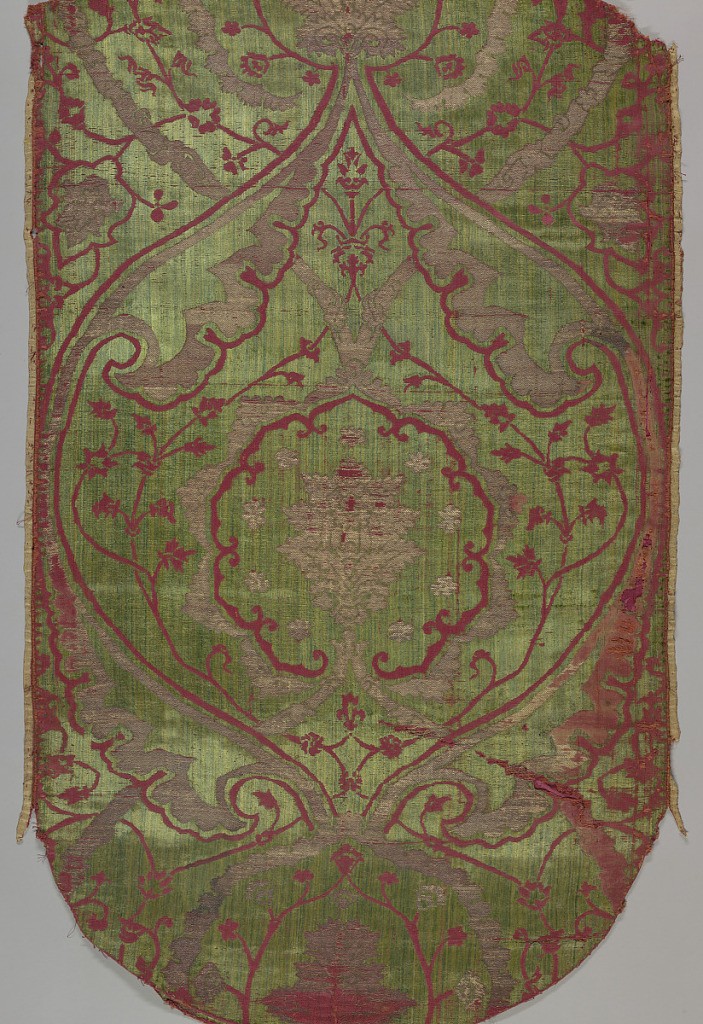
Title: Chasuble back
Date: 16th–17th century
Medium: silk and metal thread Technique: cut, voided supplementary warp pile in a satin foundation with discontinuous supplementary weft (brocaded)
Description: Back panel of a chasuble has a central design of a large-scale pomegranate head in an ogival framework formed by stems and long scalloped leaves in profile. The tips of the leaves meet, forming the base of the next pomegranate. In crimson satin and silver metal thread brocading tied down in twill weave on a yellow-green cut velvet ground.